Aerial crown-view tile of a tropical tree (Barro Colorado Island, Panama), acquired 20240611:
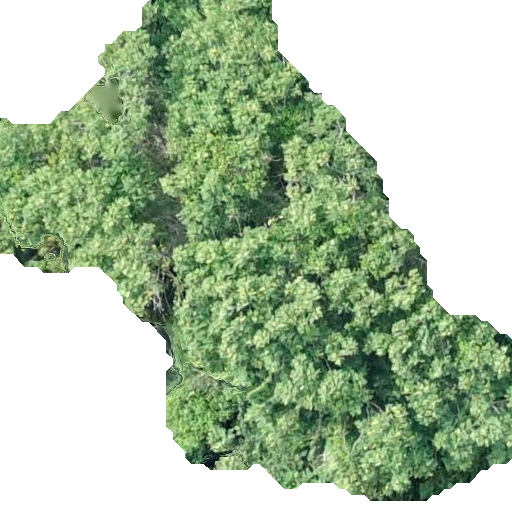
Species: Dipteryx oleifera
GBIF accepted scientific name: Dipteryx oleifera
Crown area: 251.089 m²